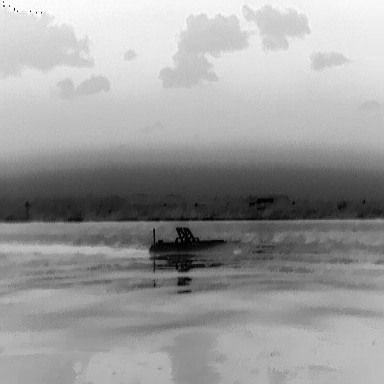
There is a canoe in the infrared image.